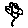
Label: flower